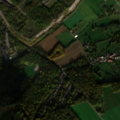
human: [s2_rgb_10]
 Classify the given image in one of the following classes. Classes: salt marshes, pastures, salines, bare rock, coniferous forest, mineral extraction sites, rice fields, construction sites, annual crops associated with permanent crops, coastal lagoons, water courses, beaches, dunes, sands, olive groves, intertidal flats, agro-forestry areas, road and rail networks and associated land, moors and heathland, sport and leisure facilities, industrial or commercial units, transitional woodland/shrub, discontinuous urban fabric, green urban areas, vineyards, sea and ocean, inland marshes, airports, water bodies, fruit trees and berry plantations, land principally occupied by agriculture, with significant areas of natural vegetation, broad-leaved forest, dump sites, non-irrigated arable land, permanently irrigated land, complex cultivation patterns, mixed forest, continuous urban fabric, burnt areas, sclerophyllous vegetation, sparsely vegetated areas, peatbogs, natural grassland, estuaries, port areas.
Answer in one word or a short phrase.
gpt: discontinuous urban fabric, industrial or commercial units, non-irrigated arable land, pastures, complex cultivation patterns, broad-leaved forest